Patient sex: M
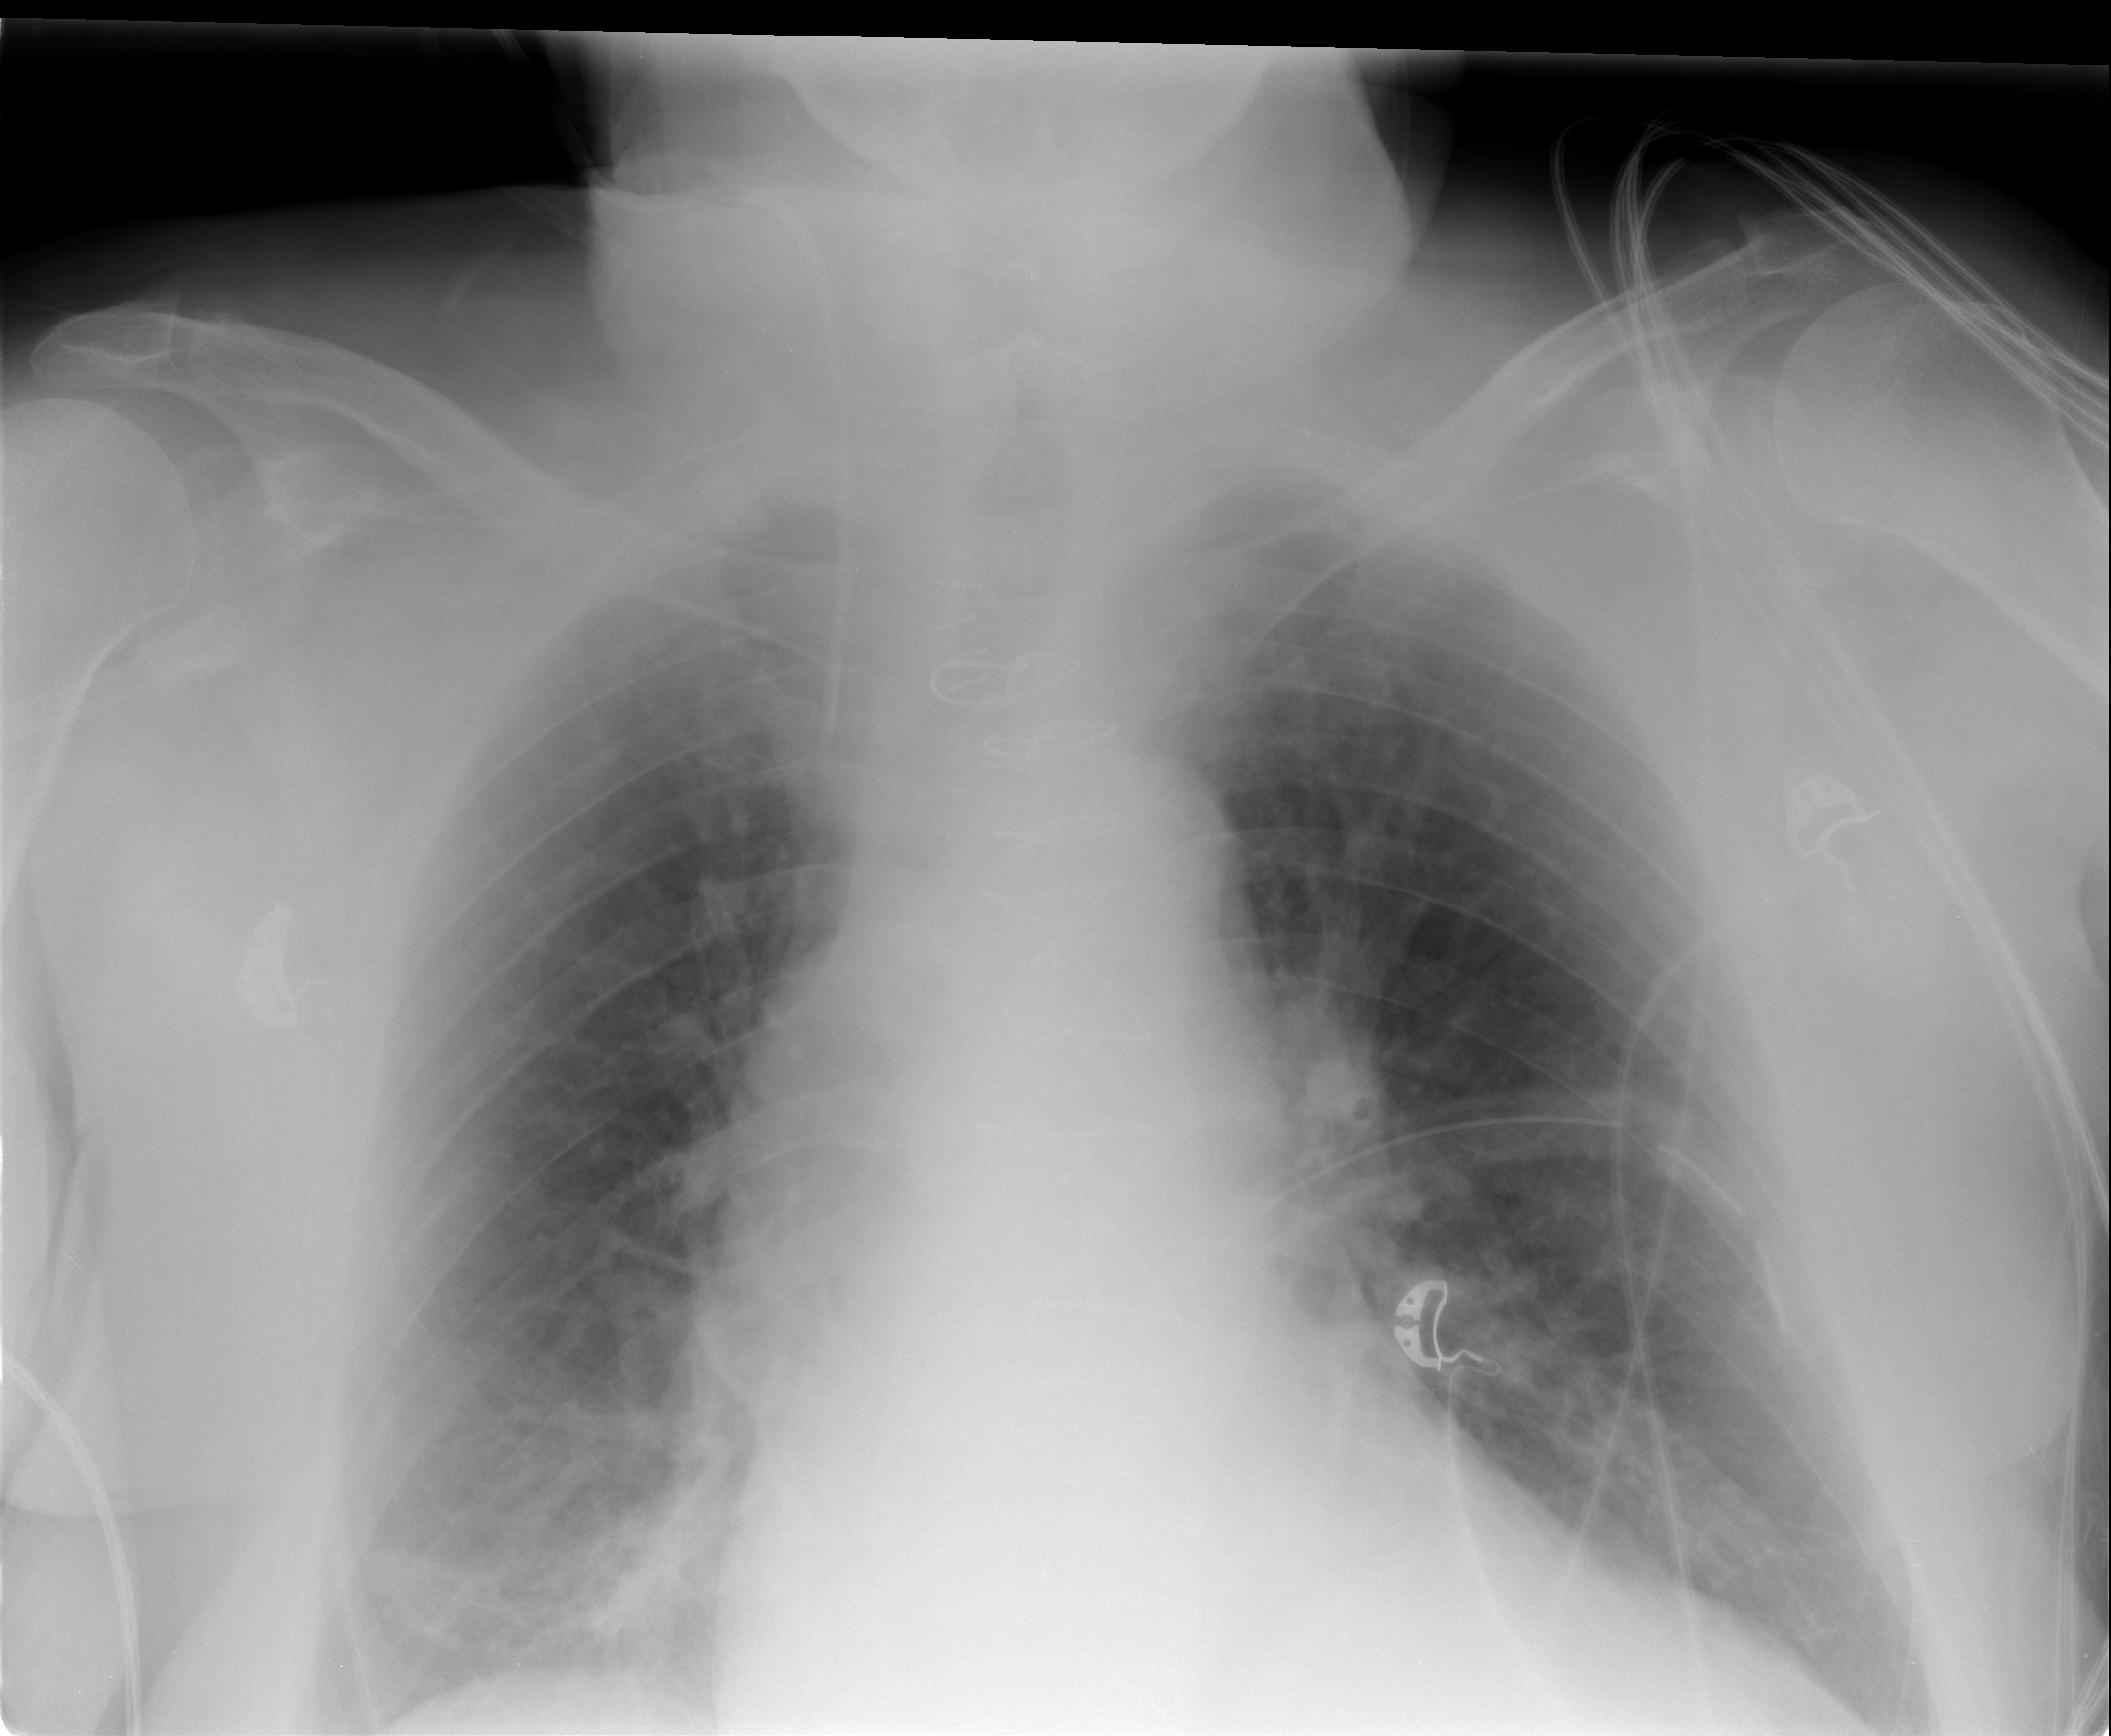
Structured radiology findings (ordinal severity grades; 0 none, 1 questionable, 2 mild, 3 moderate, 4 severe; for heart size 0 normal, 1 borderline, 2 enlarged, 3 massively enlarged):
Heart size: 2
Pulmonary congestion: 1
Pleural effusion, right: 0
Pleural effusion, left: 2
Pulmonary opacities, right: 1
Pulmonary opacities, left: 0
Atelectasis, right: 3
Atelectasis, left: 2